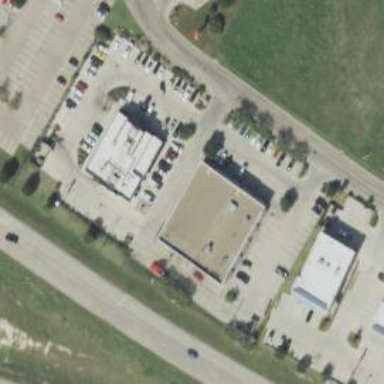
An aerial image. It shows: Retail building.